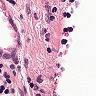
Metastatic tissue present: no